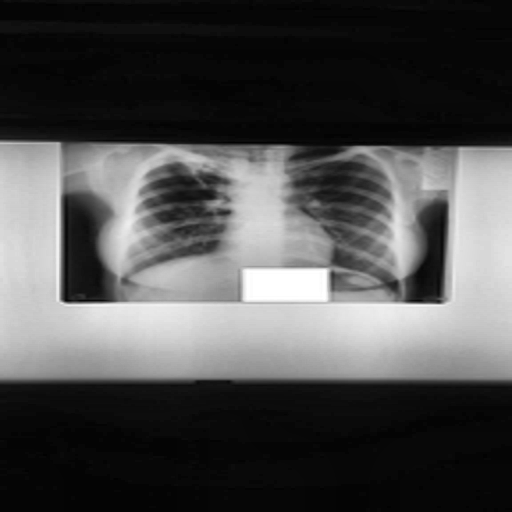
Finding: TUBERCULOSIS